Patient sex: M
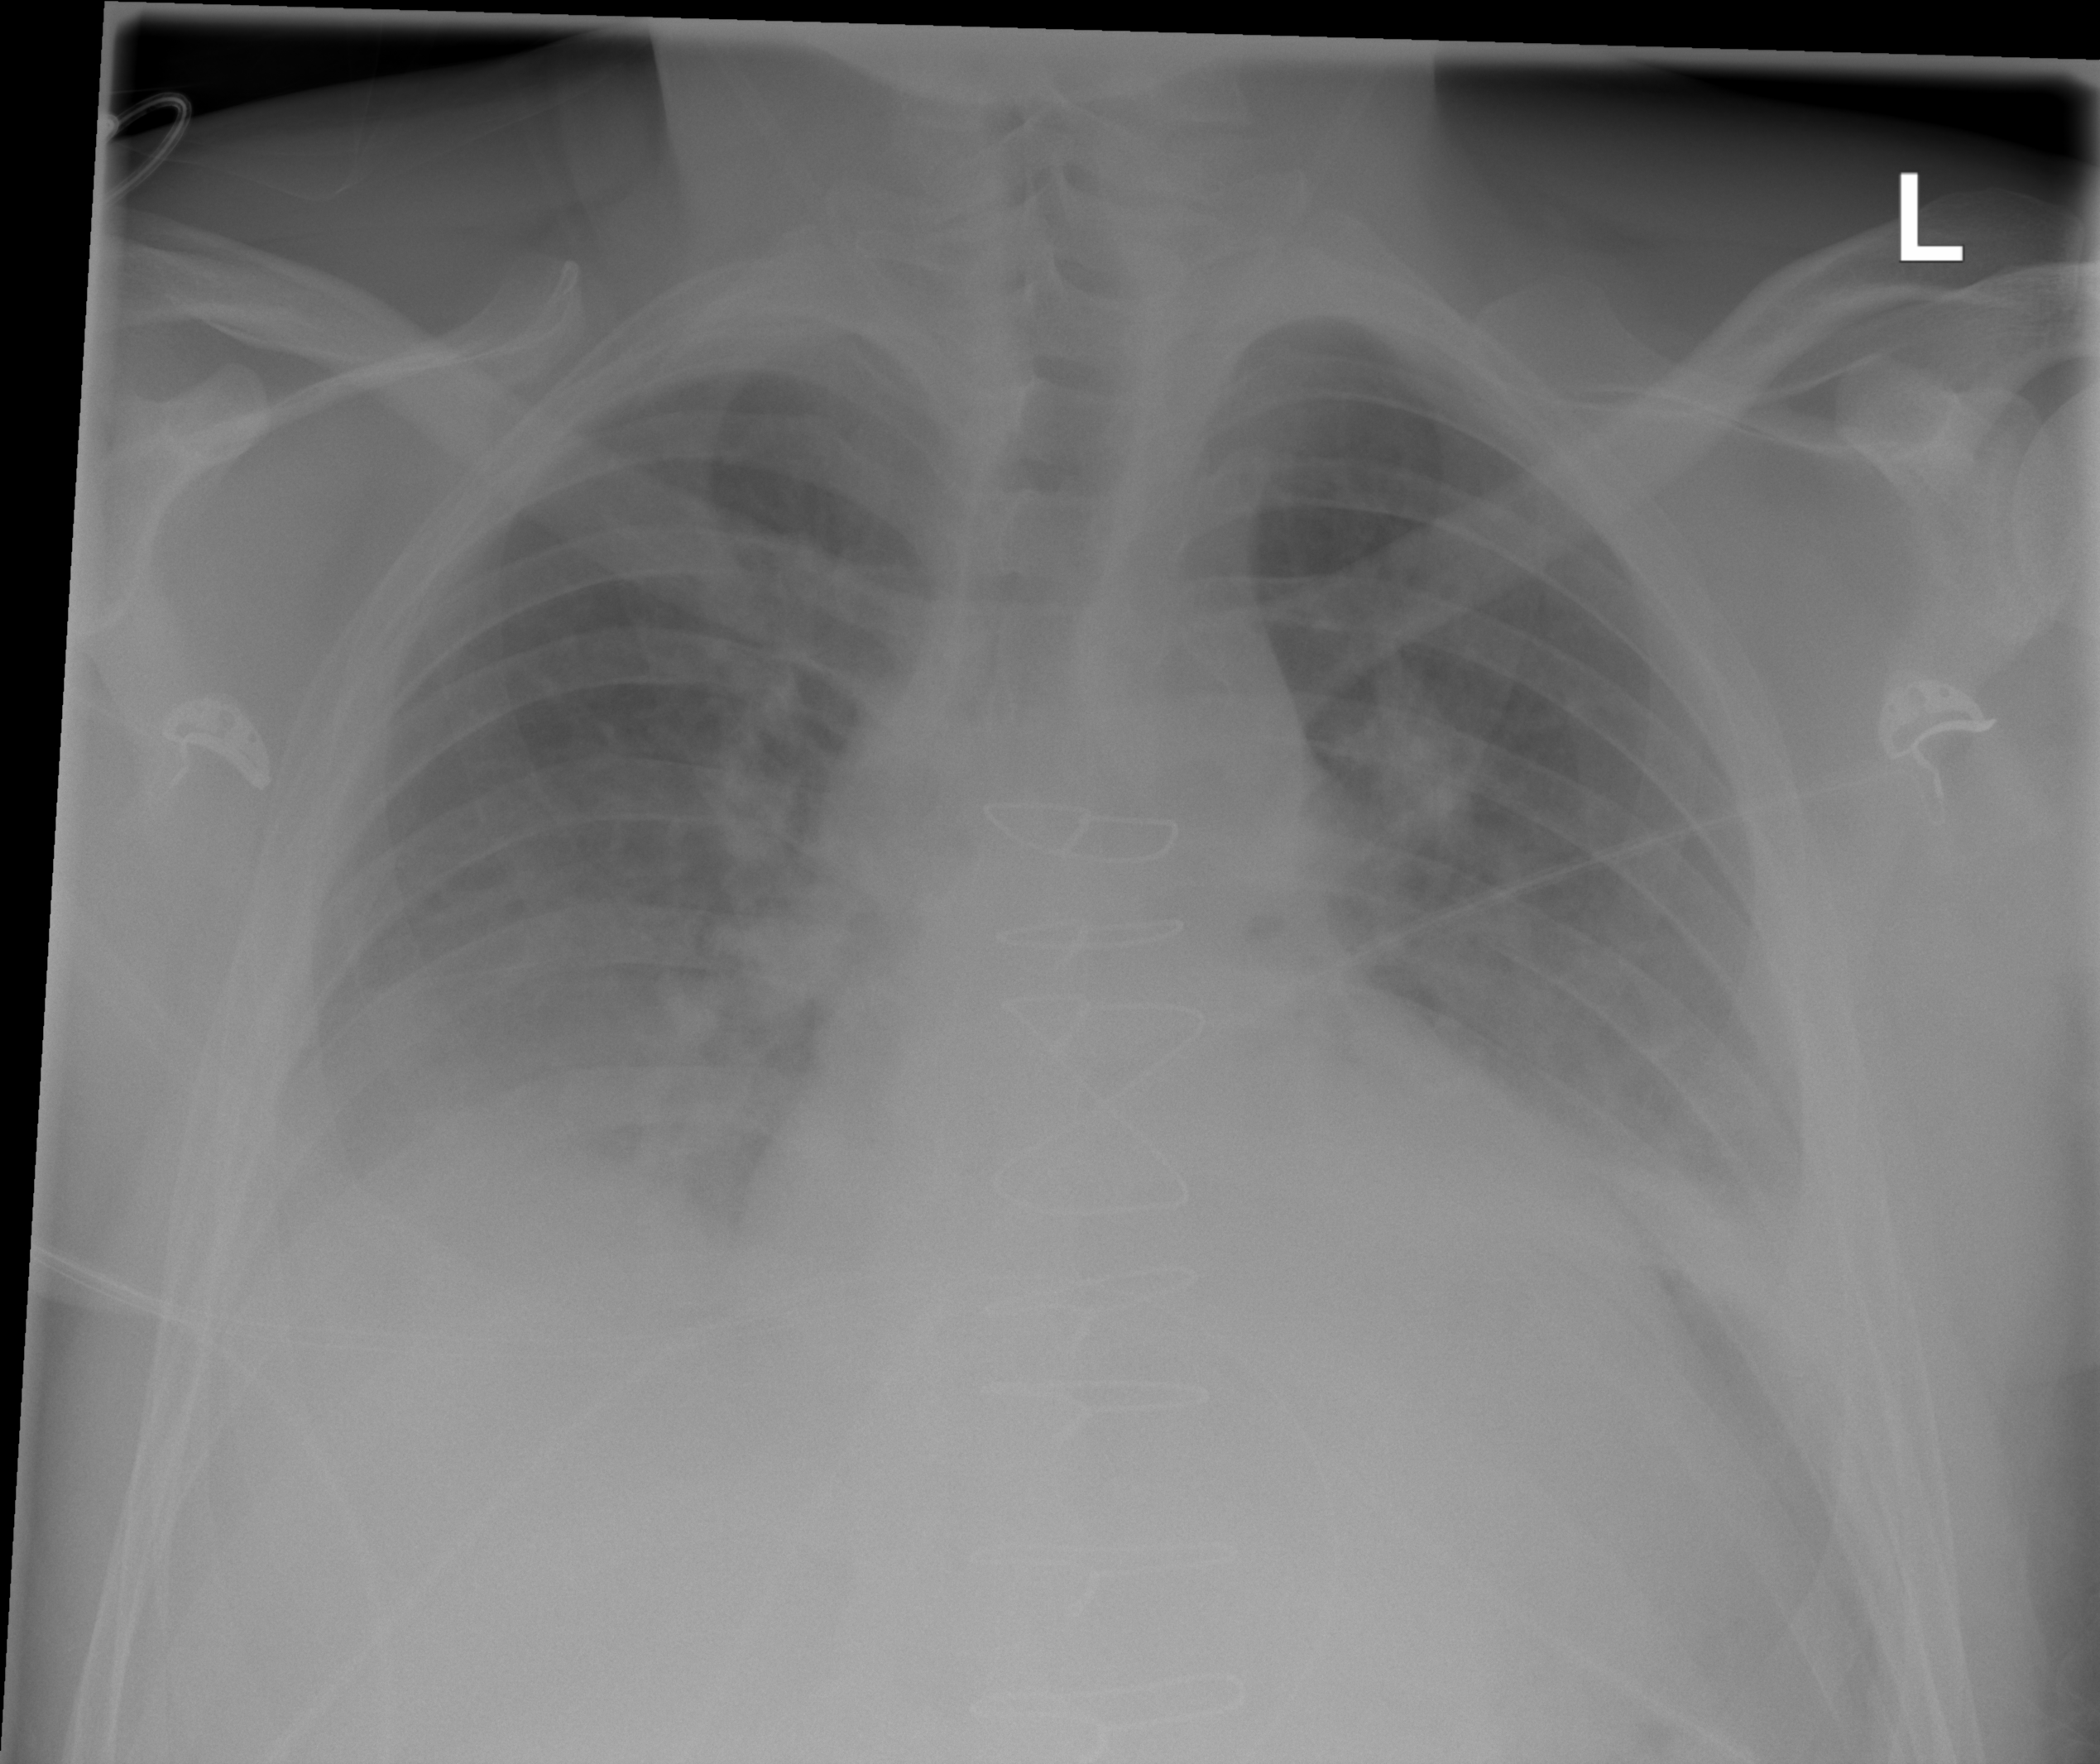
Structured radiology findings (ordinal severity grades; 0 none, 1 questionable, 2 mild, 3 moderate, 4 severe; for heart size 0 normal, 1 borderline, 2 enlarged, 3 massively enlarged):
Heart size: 1
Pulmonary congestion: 1
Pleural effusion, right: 2
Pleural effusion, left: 2
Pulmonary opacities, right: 0
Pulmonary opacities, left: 0
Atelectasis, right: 2
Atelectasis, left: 2